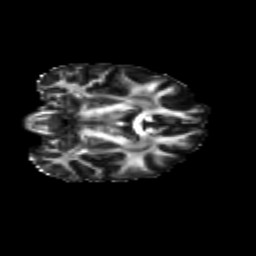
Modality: FA
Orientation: coronal
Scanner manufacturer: siemens
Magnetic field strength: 3 T
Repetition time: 9.2 s
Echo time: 0.084 s